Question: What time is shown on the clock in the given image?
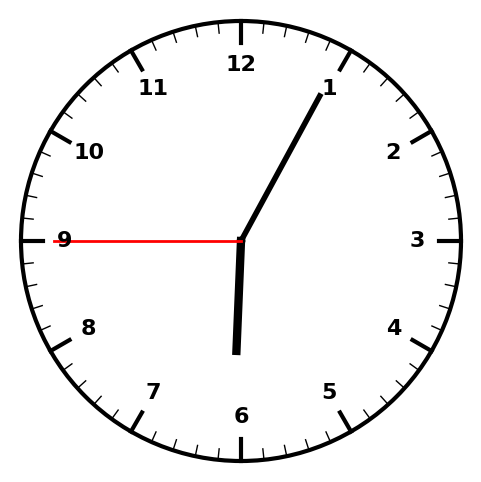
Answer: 06:04:45